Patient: sex M, age 59
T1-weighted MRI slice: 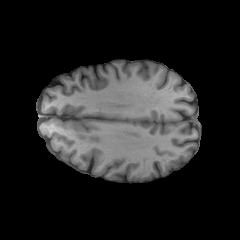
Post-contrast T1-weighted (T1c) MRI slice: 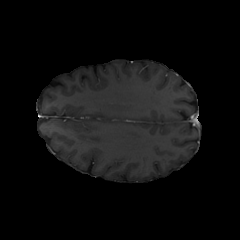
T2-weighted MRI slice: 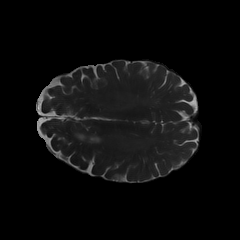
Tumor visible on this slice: yes
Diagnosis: Oligodendroglioma, IDH-mutant, 1p/19q-codeleted
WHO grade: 3